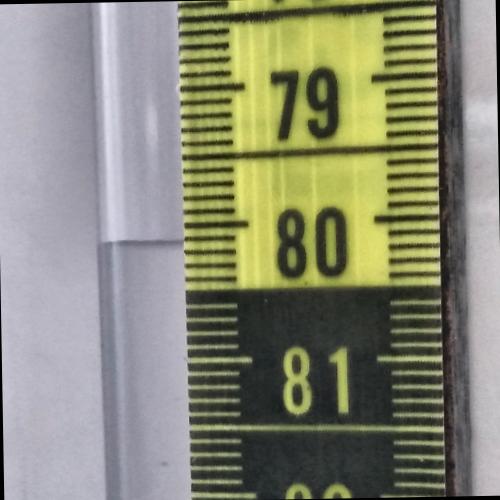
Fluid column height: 80.1 cm